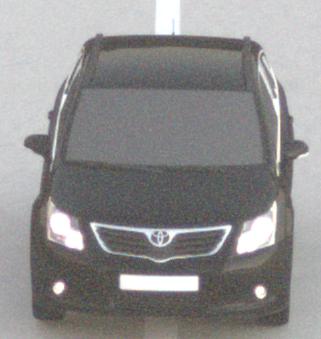
Make: Toyota
Model: Avensis 1.6
Detailed model: Avensis (T27) Notch Back
Model produced from: 2009/01
Model produced until: 2010/08
Doors: 4
Color: black
Road condition: dry road
Daytime: sunrise or sunset
Contrast: low contrast